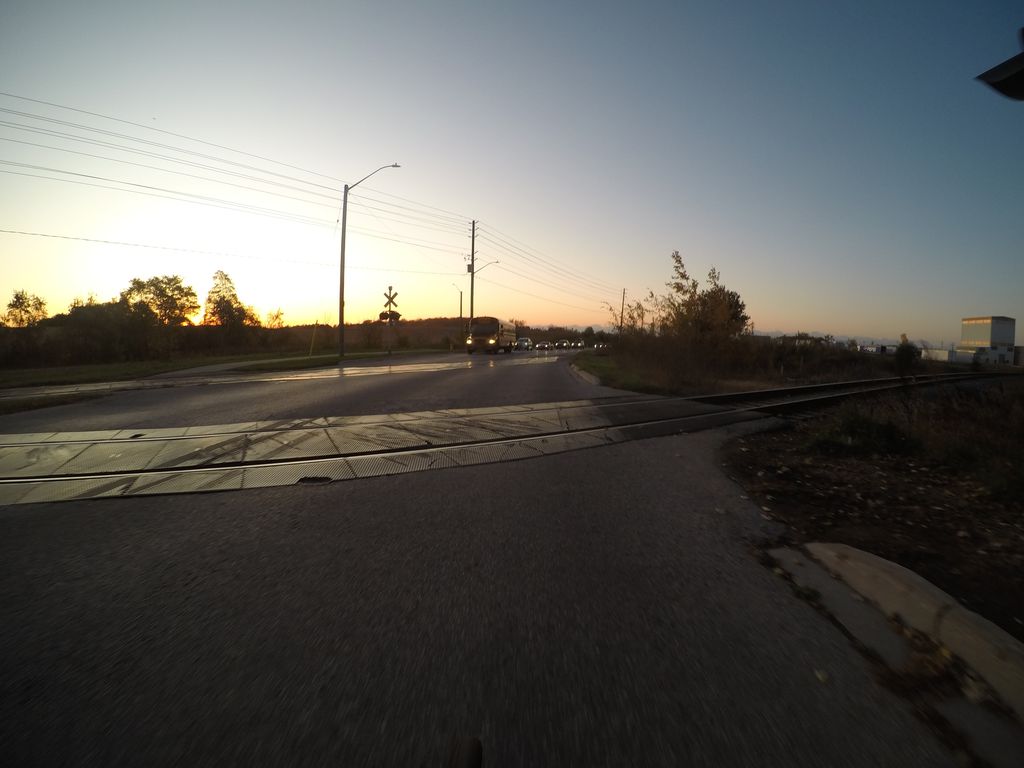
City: kitchener-waterloo